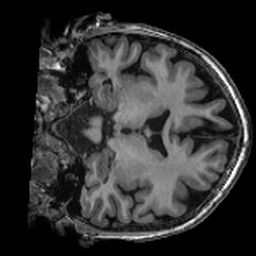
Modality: T1w
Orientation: coronal
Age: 61
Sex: female
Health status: ill
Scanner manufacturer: ge
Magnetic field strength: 3 T
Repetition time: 0.008164 s
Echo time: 0.003184 s